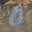
Label: 0